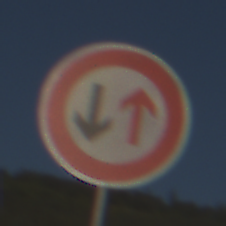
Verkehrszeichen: VorrangDesGegenverkehrs
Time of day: MorningAfternoon
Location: Outdoor (Nature)
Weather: PartlyCloudy
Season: NotSpecified
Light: Natural